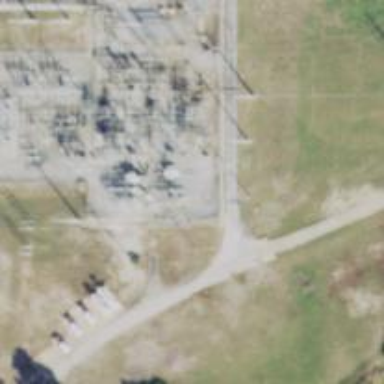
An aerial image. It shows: Power pole.